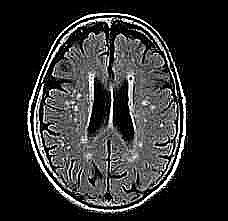
Label: notumor